Chest X-ray:
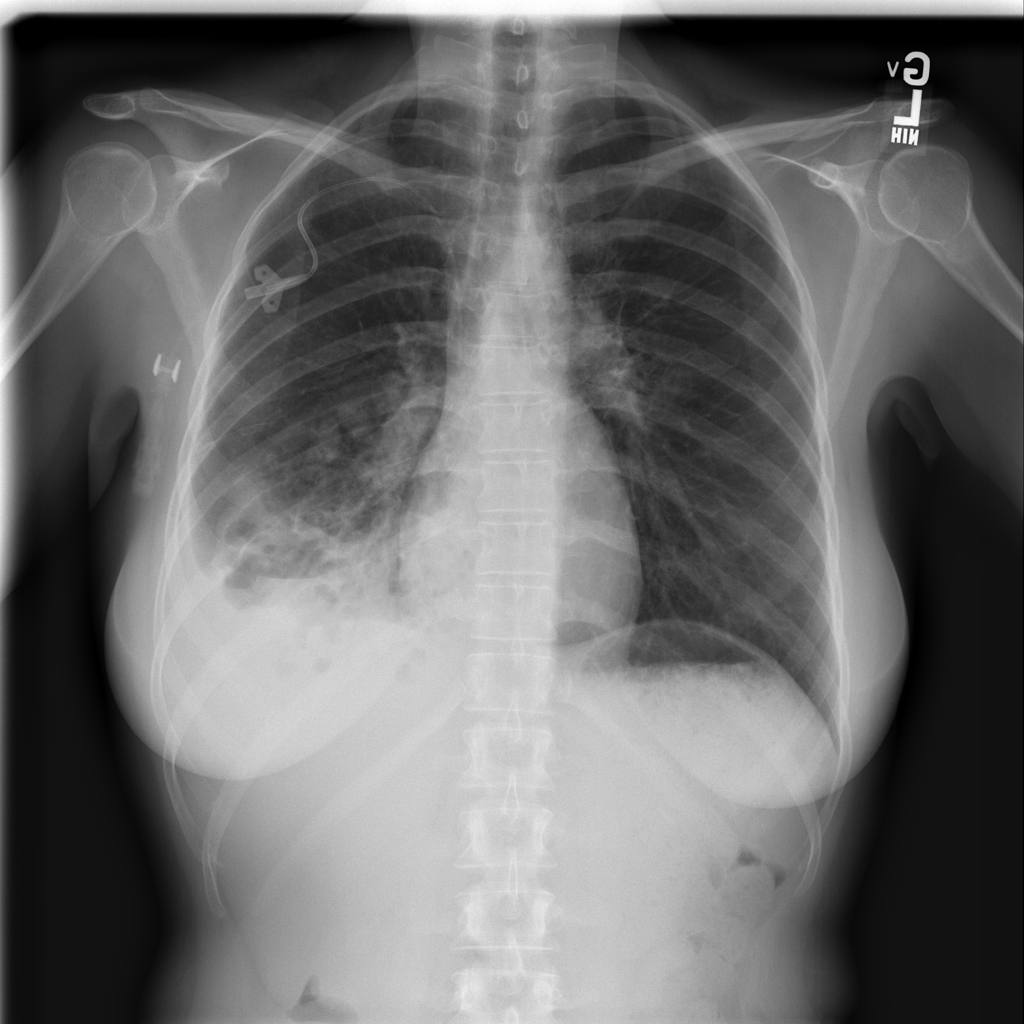
Findings: Consolidation, Effusion
No abnormal finding: no